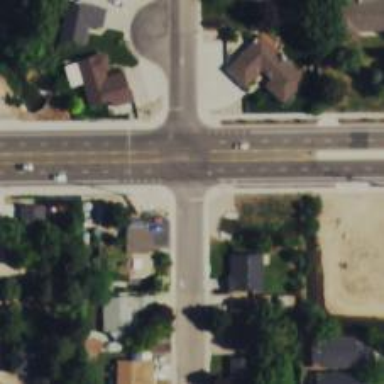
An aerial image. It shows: Unmarked road crossing.